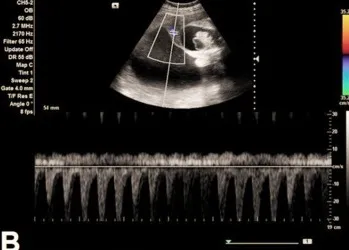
Ultrasound Doppler examination shows acardiac twin with short umbilical cord containing only two-vessels, indicating single umbilical artery with reverse blood flow.
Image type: radiology (ultrasound)